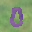
Label: 0